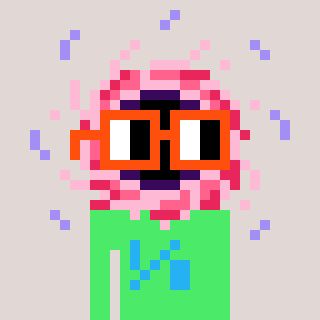
a pixel art character with square orange glasses, a blackhole-shaped head and a teal-colored body on a warm background